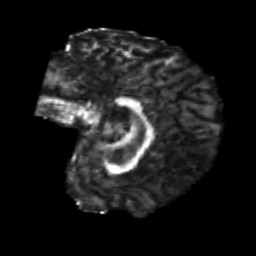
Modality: FA
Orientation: sagittal
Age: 23
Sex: male
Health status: healthy
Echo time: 0.074 s